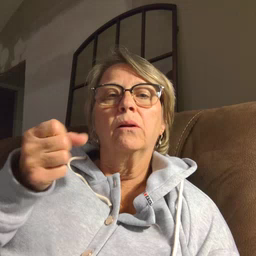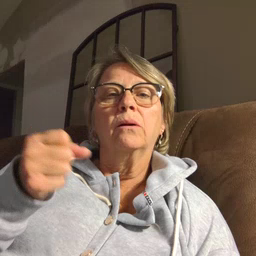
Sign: milk